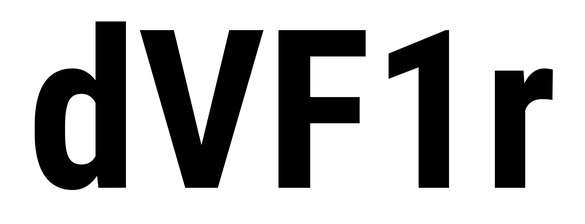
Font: Roboto_Condensed_Bold